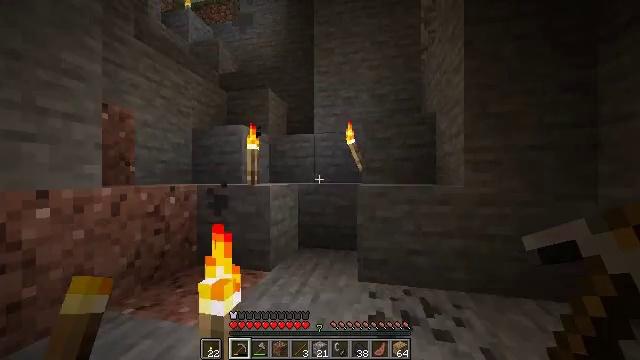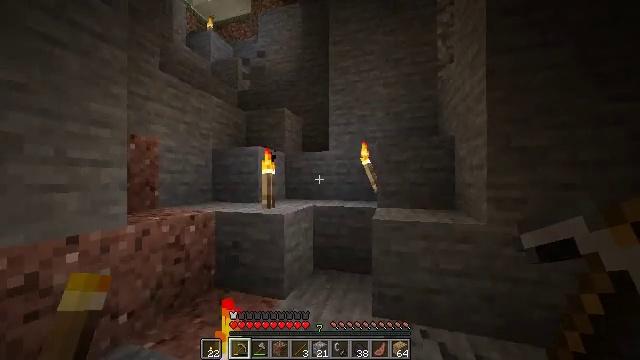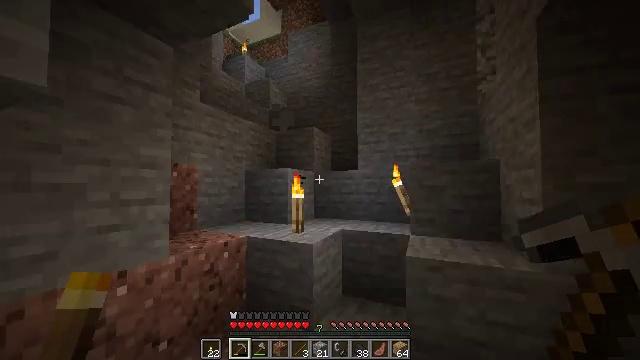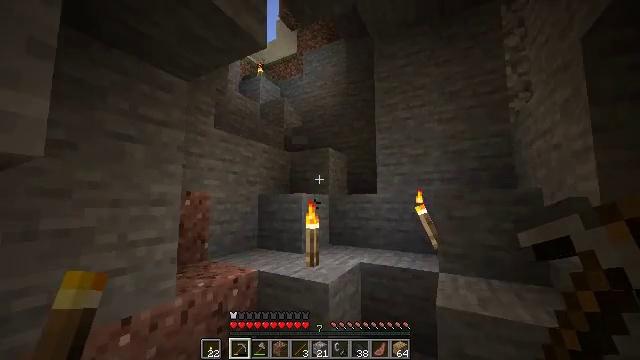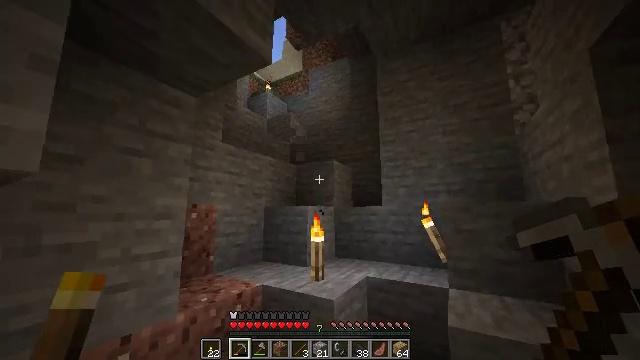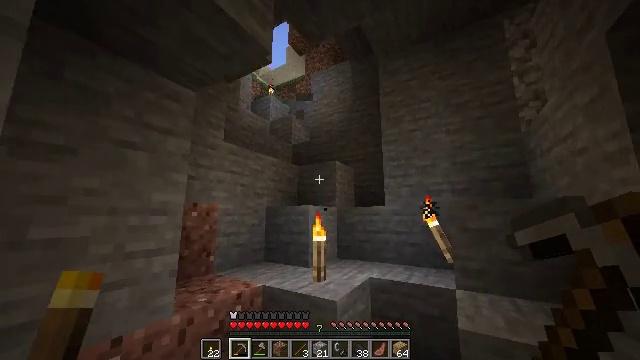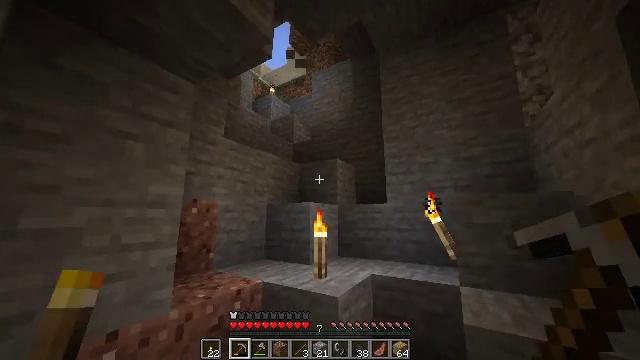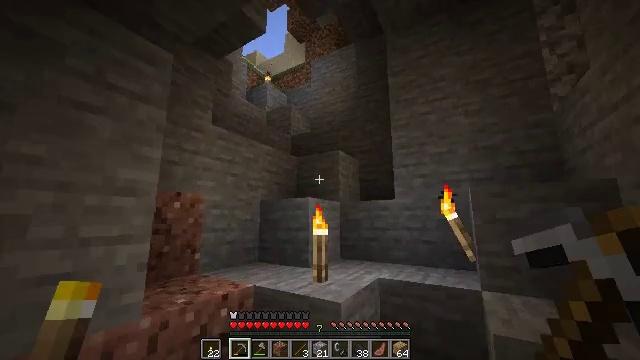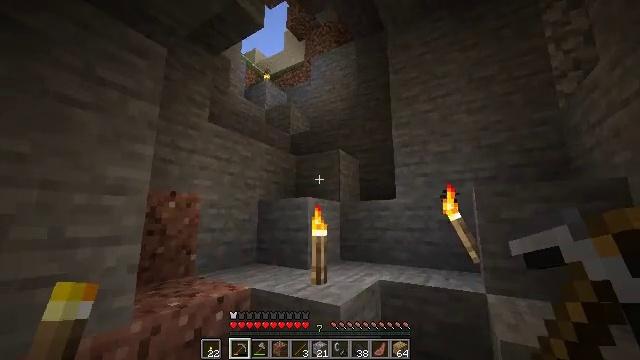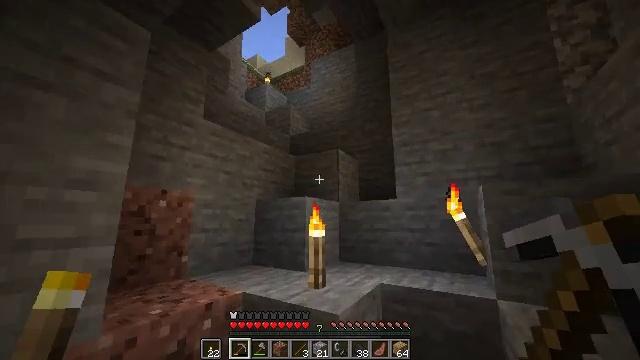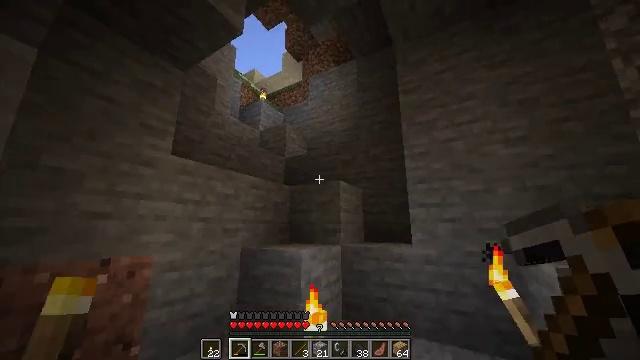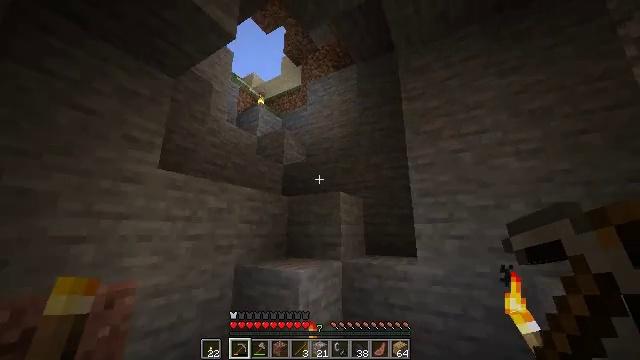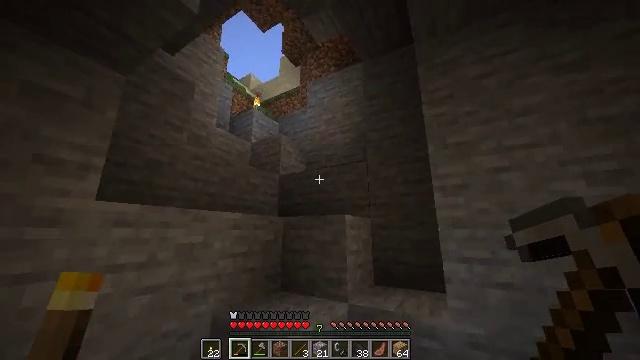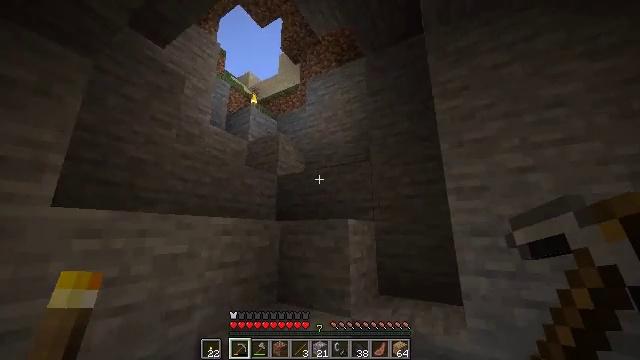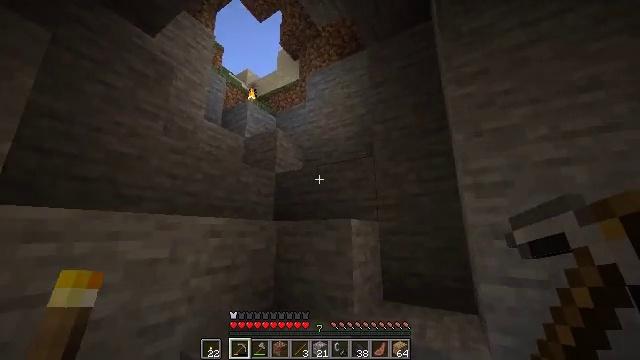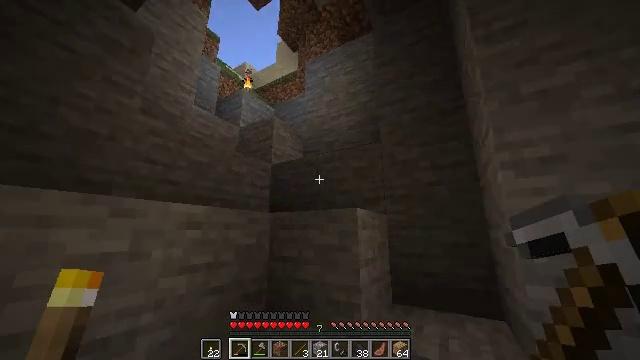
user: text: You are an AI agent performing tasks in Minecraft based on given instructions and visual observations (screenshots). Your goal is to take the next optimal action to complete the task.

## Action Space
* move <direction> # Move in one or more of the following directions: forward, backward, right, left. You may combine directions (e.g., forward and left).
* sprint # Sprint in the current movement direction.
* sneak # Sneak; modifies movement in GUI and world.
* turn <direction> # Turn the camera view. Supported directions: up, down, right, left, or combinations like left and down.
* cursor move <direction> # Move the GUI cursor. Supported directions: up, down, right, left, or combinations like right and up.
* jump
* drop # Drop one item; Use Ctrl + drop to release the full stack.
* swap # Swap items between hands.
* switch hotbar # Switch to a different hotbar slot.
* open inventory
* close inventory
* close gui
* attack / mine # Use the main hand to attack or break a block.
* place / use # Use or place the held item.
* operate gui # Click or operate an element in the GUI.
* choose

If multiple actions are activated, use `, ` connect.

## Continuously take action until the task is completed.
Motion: motion action
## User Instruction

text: Break the birch leaves block.
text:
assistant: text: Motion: move forward, sprint, turn left, jump
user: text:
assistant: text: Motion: move forward, sprint, turn left and up, jump
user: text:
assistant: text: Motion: move forward, sprint, turn left and up, jump
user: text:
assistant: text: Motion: move forward, sprint, turn left and up, jump
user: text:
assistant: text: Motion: move forward, sprint, turn up
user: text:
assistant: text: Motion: move forward, sprint
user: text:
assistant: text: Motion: move forward, sprint
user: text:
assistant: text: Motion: move forward, sprint
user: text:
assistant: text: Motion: move forward, sprint, jump
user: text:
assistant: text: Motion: move forward, sprint, turn up, jump
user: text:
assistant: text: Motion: move forward, sprint, jump
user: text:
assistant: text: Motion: move forward, sprint, jump
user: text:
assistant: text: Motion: move forward, sprint, jump
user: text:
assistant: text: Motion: move forward, sprint
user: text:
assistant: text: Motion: move forward, sprint
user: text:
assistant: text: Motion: move forward, sprint
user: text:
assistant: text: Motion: move forward, sprint
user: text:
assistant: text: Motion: move forward, sprint
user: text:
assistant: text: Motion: move forward, sprint, jump
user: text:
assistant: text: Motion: move forward, sprint, jump
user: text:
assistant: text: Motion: move forward, sprint, jump
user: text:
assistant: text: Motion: move forward, sprint, turn left, jump
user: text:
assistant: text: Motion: move forward, sprint
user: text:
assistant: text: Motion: move forward, sprint
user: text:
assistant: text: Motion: move forward, sprint
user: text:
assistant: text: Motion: move forward, sprint
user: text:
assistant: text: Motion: move forward, sprint, jump
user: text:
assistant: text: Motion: move forward, sprint, jump
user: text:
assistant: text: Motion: move forward, sprint, jump
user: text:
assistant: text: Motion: move forward, sprint, jump